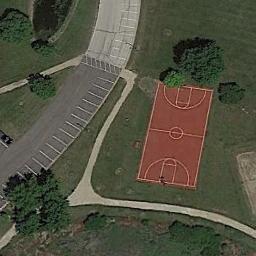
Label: basketball_court